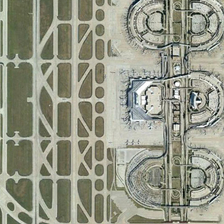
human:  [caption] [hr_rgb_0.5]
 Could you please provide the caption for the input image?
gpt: many planes are parked near three terminals .

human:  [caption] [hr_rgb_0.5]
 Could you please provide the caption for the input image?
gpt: this is a big airport with some planes .

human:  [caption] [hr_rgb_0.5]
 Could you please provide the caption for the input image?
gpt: the ground is brown, the roads are grey and the buildings are white .

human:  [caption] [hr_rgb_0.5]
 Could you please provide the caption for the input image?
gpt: many planes are parked near three terminals .

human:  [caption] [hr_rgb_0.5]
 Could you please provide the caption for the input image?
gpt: this is a big airport with some planes .